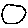
Label: circle